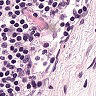
Metastatic tissue present: no